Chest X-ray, AP view. Patient: 40 years old, sex M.
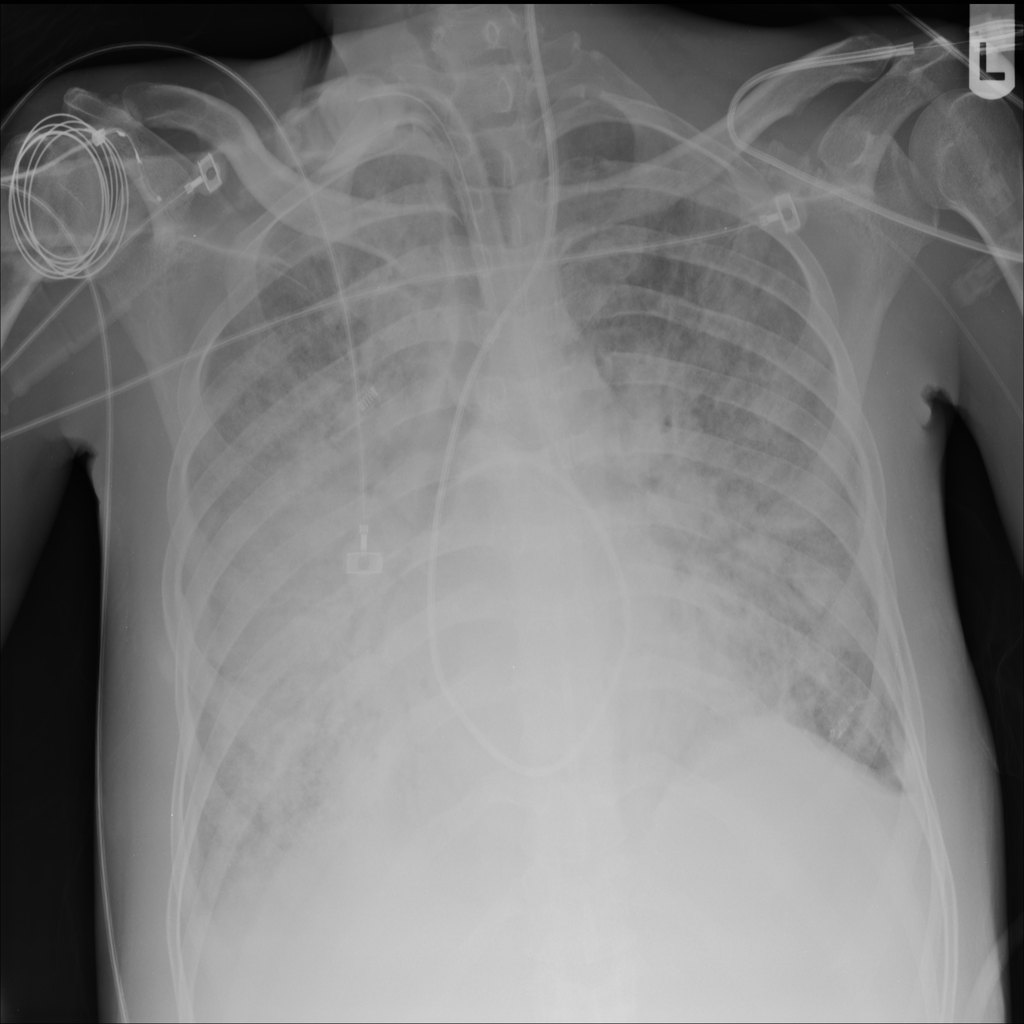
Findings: Consolidation, Infiltration